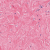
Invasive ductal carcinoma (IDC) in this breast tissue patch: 0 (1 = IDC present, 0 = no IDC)